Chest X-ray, PA view. Patient: 81 years old, sex F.
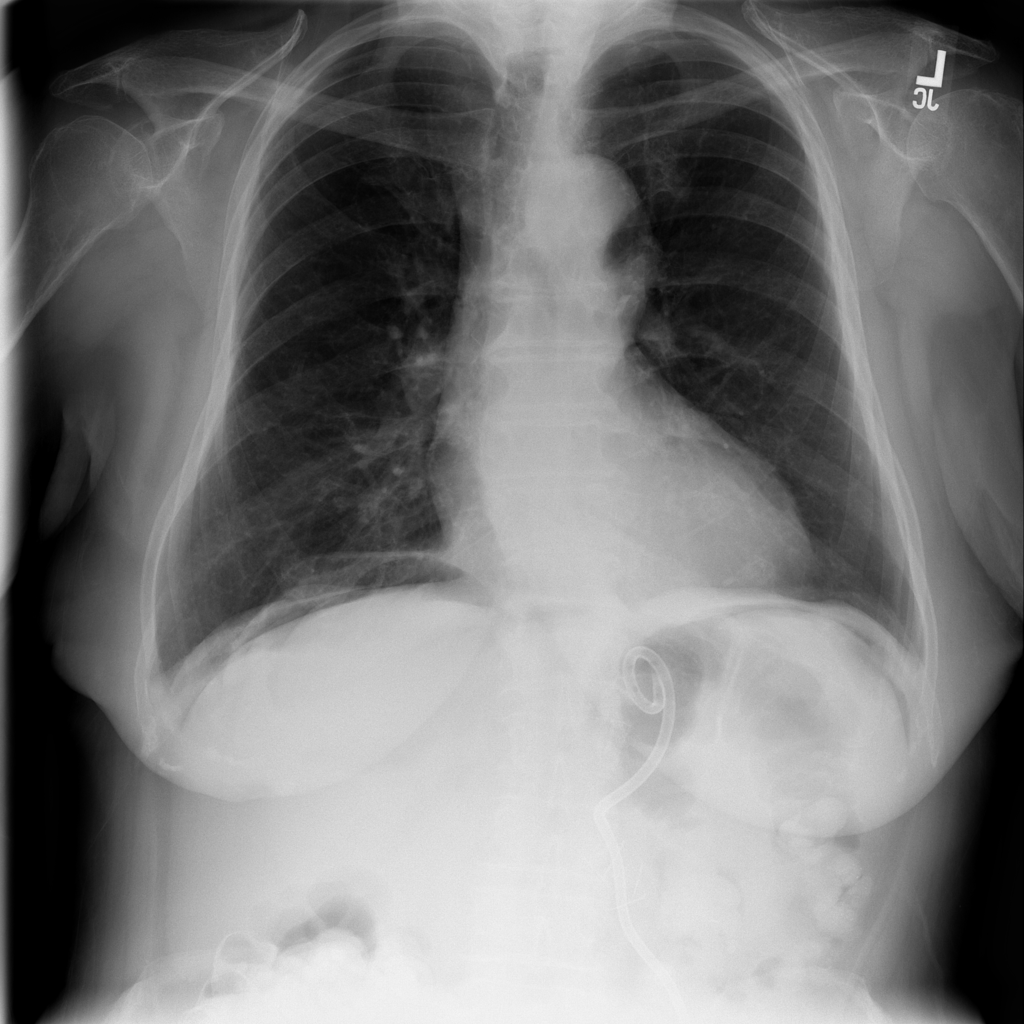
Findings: No Finding